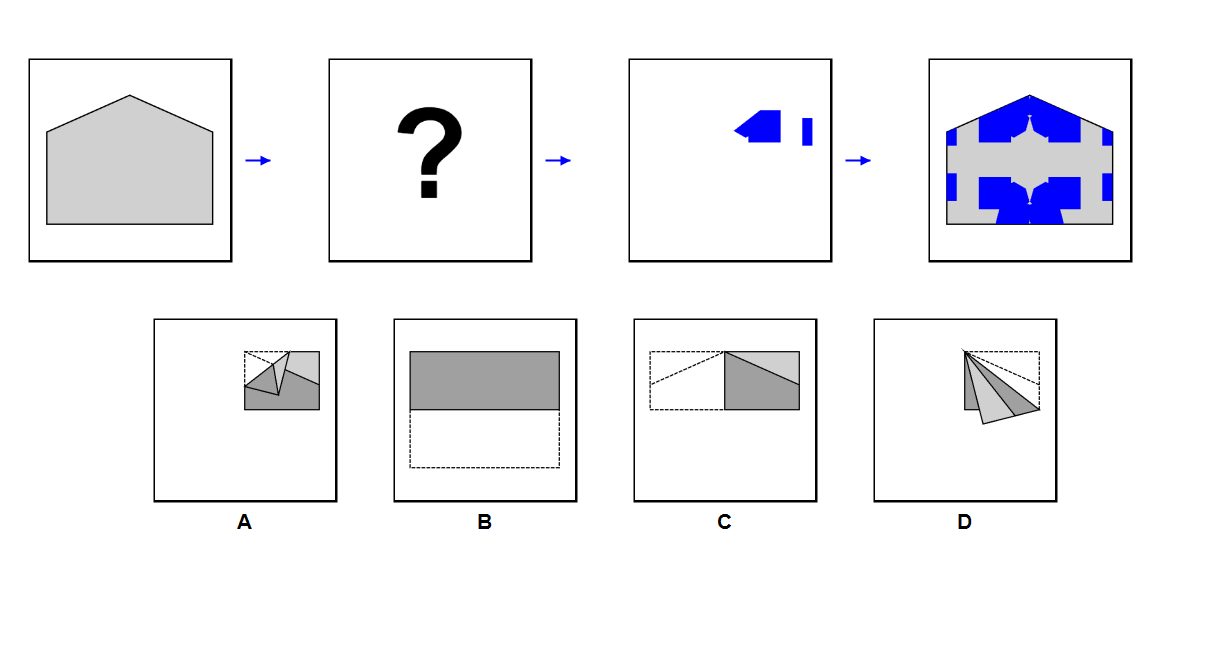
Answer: D